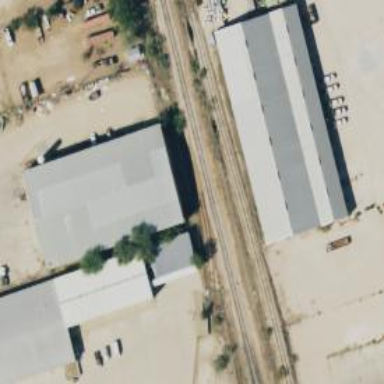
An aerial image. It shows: Railway spur service.